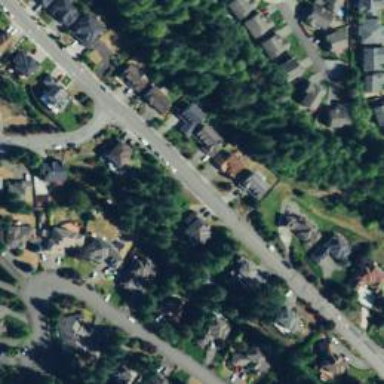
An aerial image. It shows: Residential area within neighborhood.